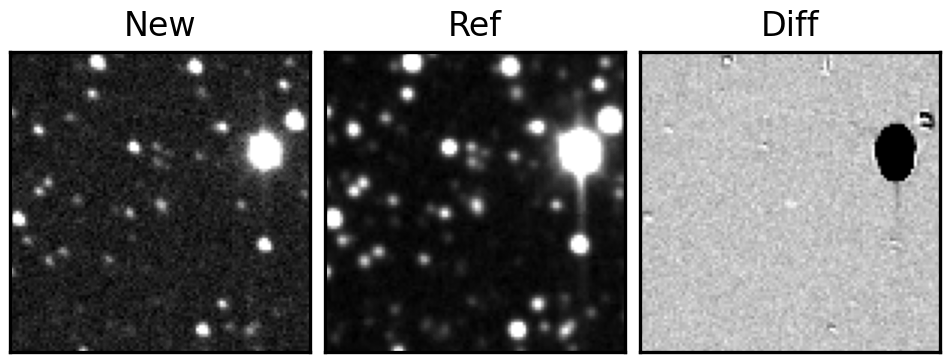
Label: real